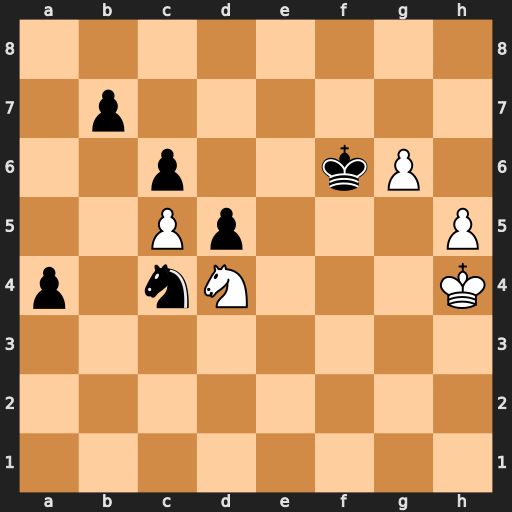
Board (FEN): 8/1p6/2p2kP1/2Pp3P/p1nN3K/8/8/8
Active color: w
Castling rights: -
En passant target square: -
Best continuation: Nf5 d4 g7